Interaction volume radius: 5 \u00c5
Interaction volume height: 15 \u00c5
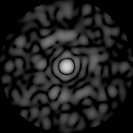
Disorder parameter: 0.8483